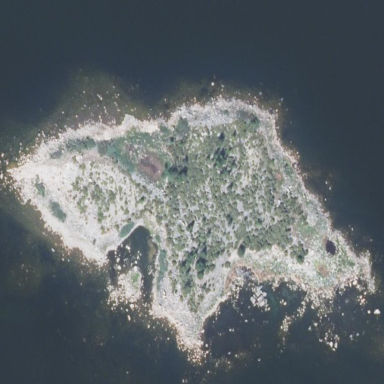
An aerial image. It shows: Island with natural coastline.